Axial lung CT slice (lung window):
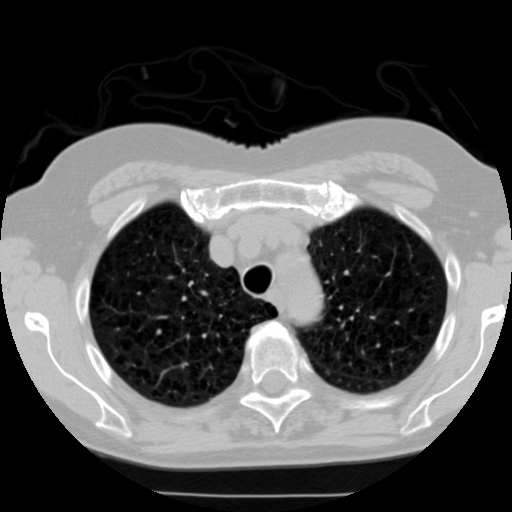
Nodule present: no